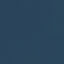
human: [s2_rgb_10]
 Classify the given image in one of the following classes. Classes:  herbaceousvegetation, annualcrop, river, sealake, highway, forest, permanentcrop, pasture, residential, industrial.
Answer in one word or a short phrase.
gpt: SeaLake